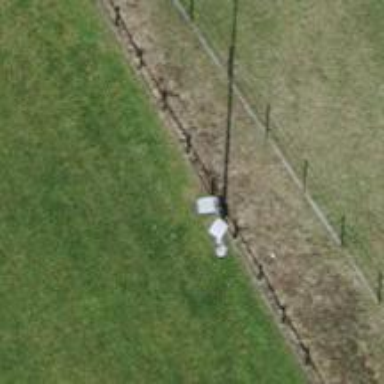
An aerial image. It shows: Floodlight.